Question: I need to resize this datepicker... But the calendar part just doesn't want to resize with the datepicker...
Image:

Code(CSS):
'''
.ui-datepicker-inline {
margin: 0 auto;
margin-top: 10px;
margin-bottom: 10px;
background: #FFFFFF;
}
@media screen and (max-width: 540px) {
#headerSeparator {
width: 80%;
}
.ui-datepicker-inline, .ui-datepicker, .ui-datepicker-calendar, .ui-widget-content {
width: 80%;
}
}
'''
:
here is my javascript
'''
$(document).ready(function()
{
$("#datepicker").datepicker({ dayNamesMin: ["DIM", "LYN", "MAR", "MER", "JEU", "VEN", "SAM"], monthNames: ["Janvier", "Fevrier", "Mars", "Avril", "Mai", "Juin", "Juillet", "Aout", "Septembre", "Octobre", "Novembre", "Decembre"], altField: "#date", dateFormat: "yy-mm-dd" });
});
'''
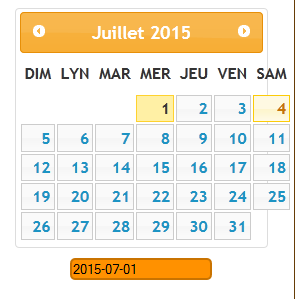
Answer: Better to change the font size of date picker rather than width.Just try this code:
'''
.ui-datepicker{
font-size:13px;
}
'''